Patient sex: M
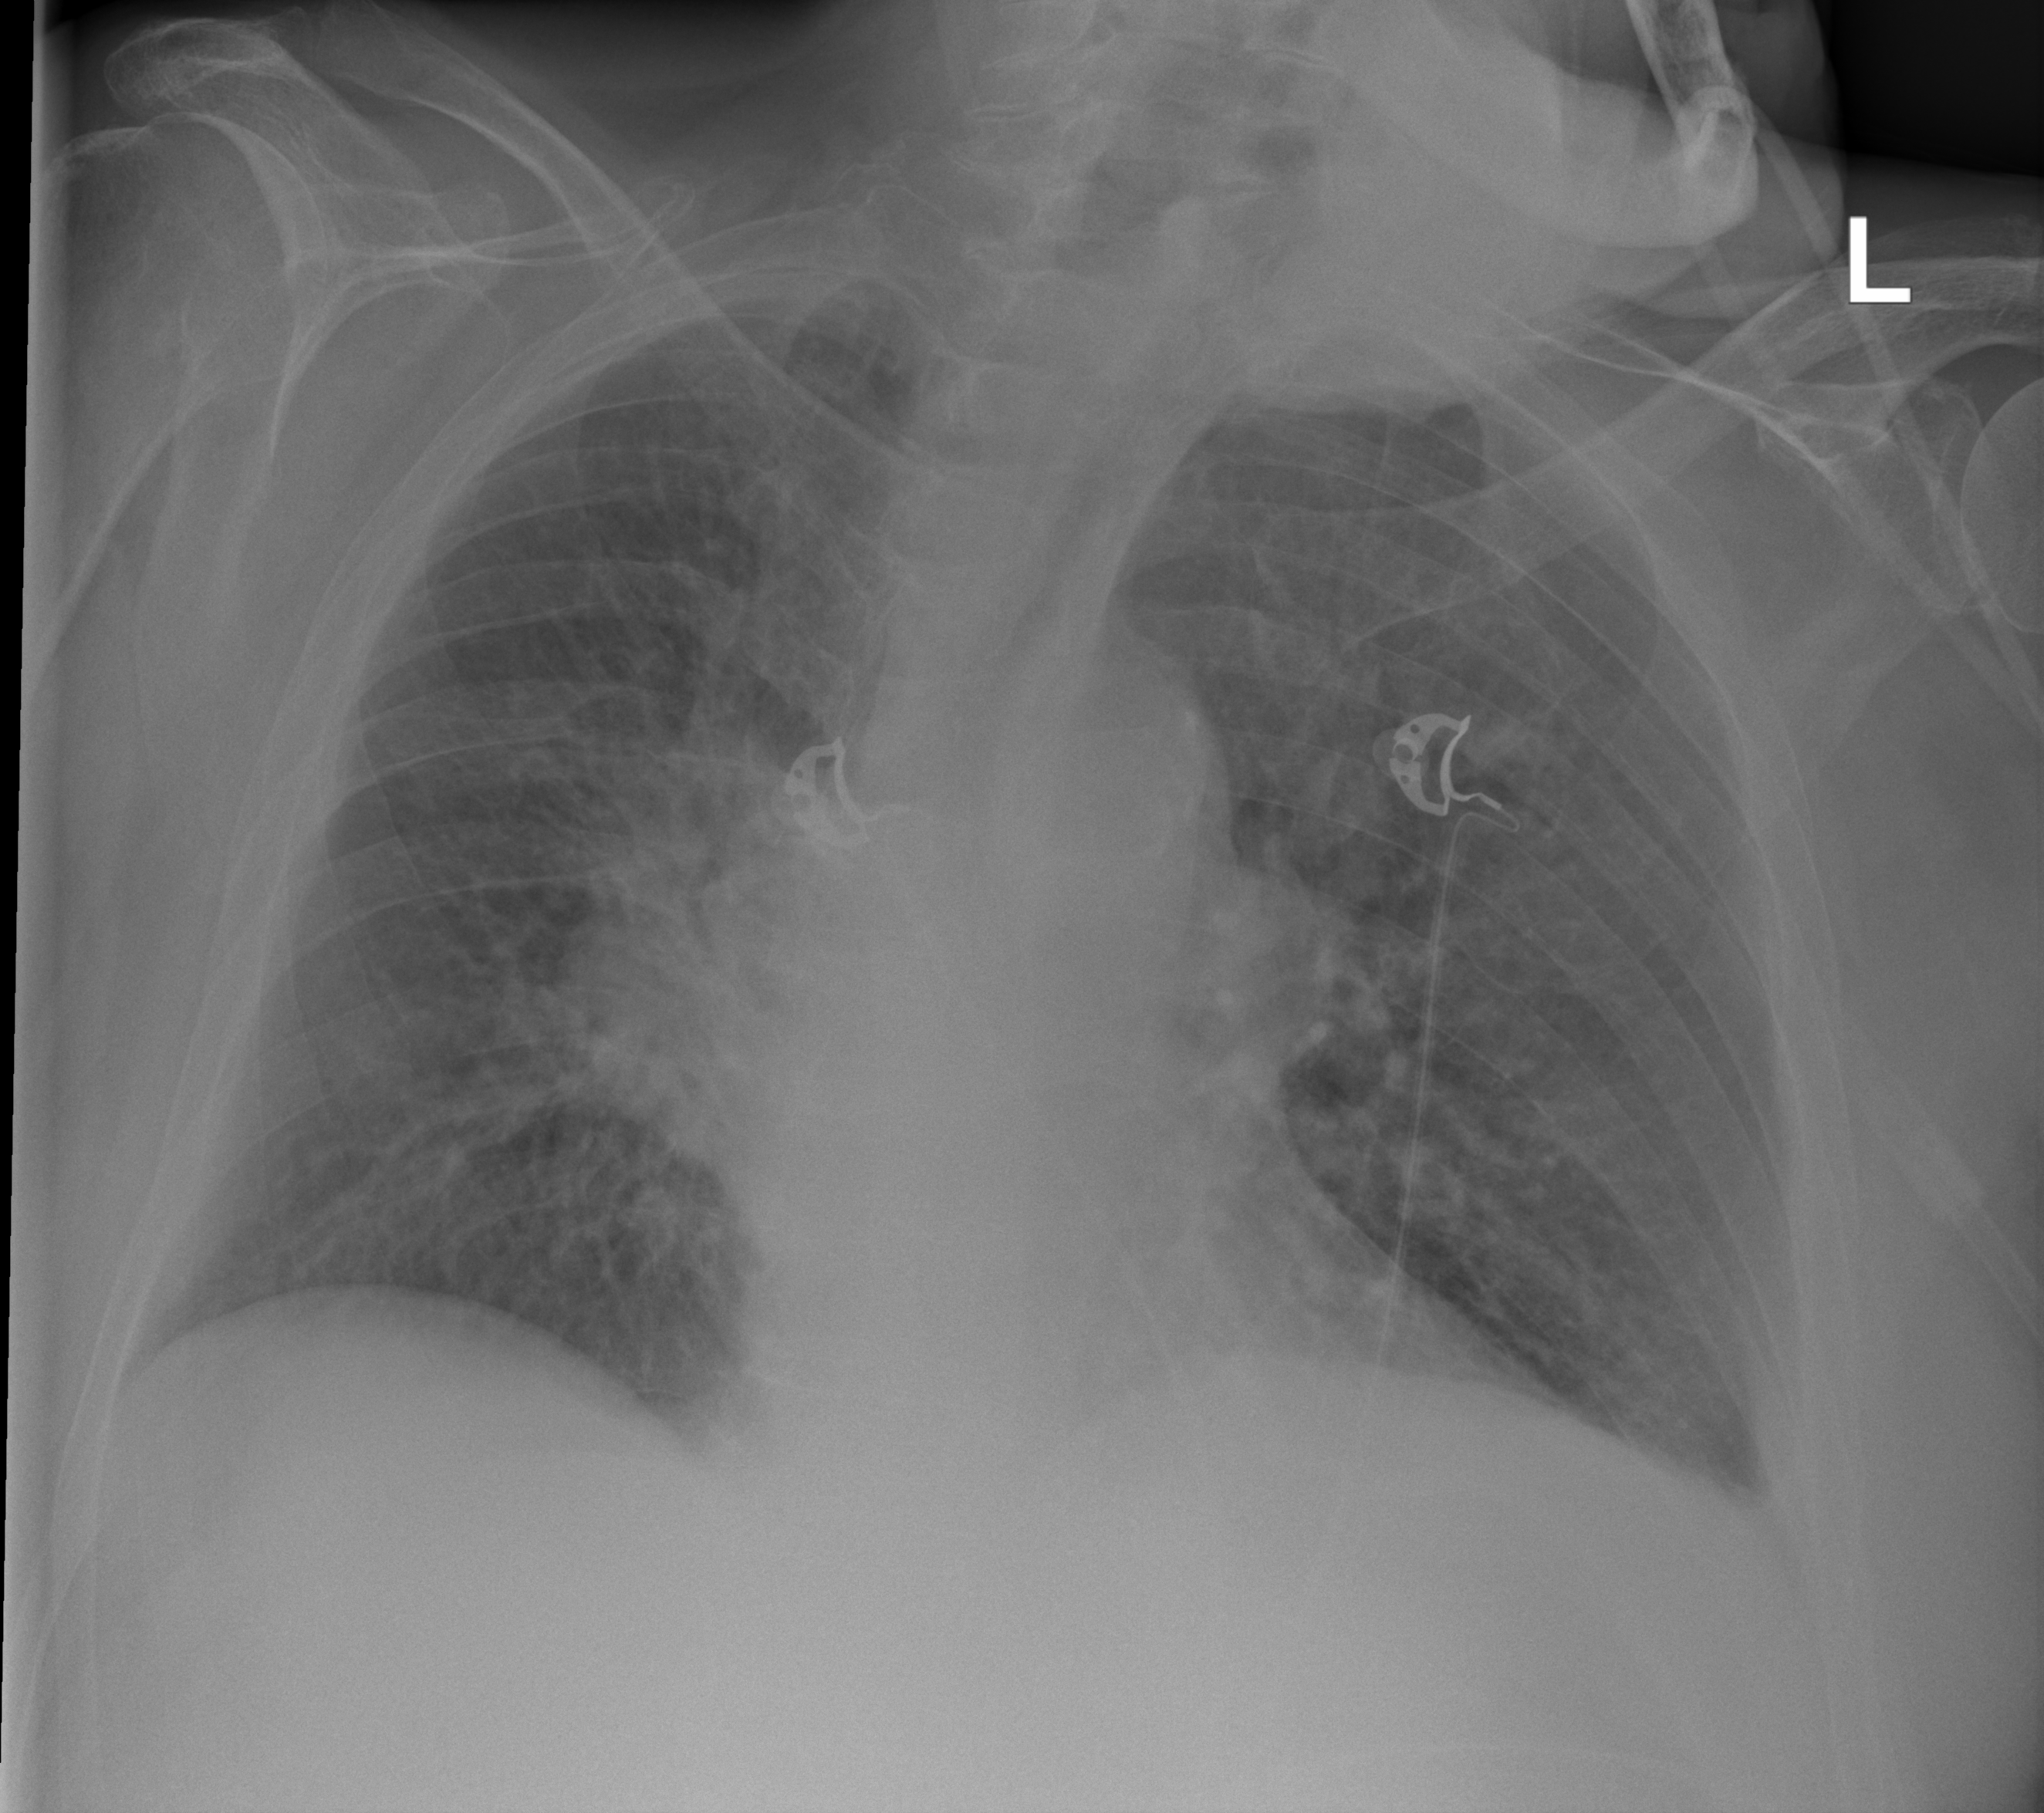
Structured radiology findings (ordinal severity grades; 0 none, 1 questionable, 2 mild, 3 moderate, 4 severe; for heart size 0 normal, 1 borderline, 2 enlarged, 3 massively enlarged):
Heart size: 0
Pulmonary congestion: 1
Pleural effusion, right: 0
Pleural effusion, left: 2
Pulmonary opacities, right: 1
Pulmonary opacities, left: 0
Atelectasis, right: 0
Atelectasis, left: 0